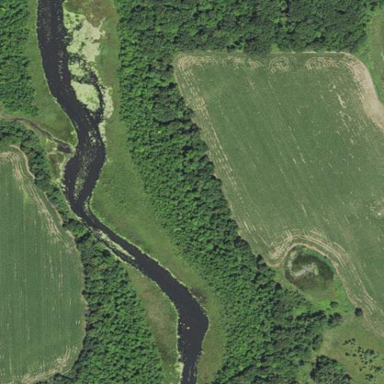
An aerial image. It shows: River flowing through natural landscape.